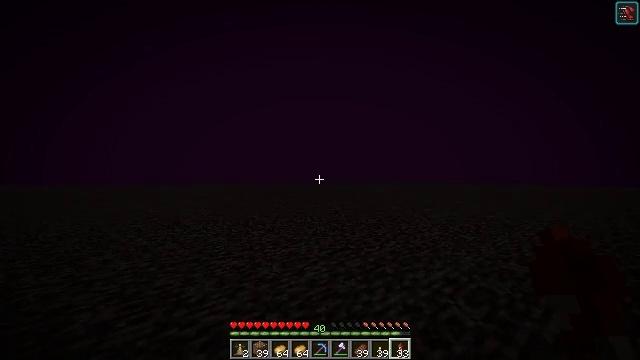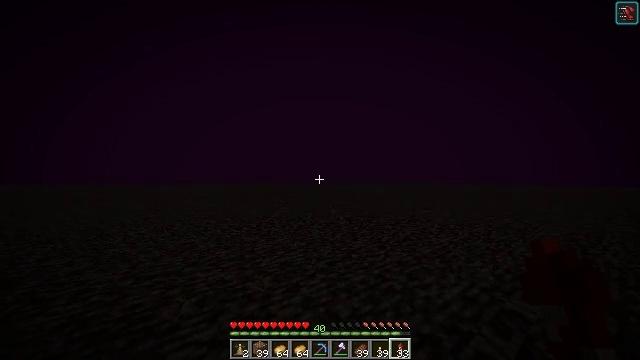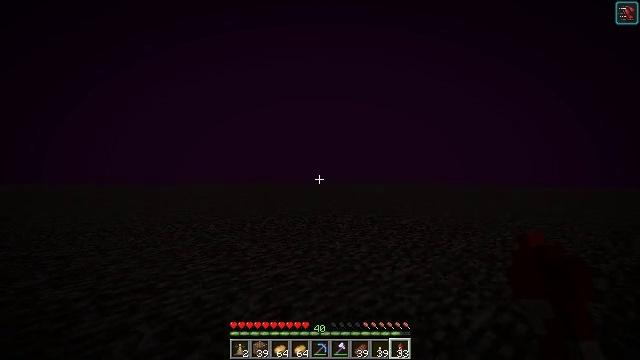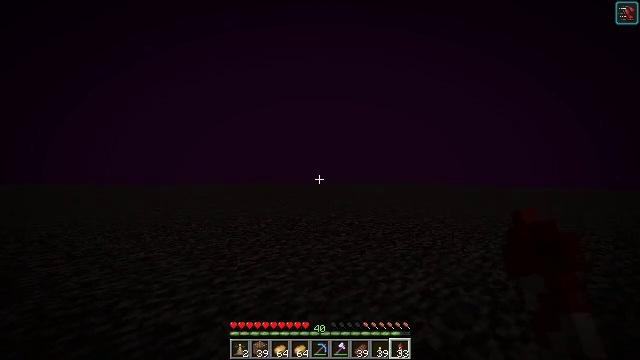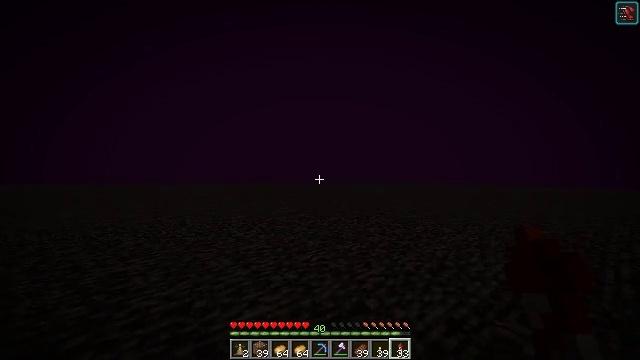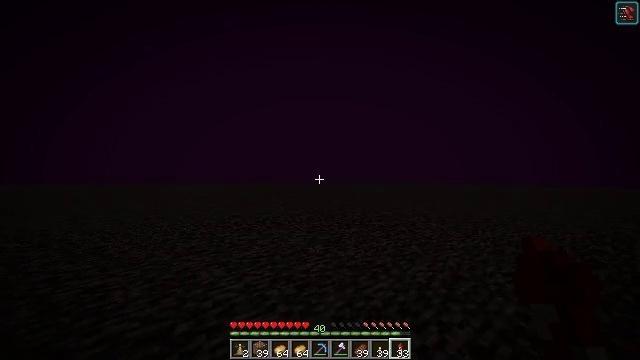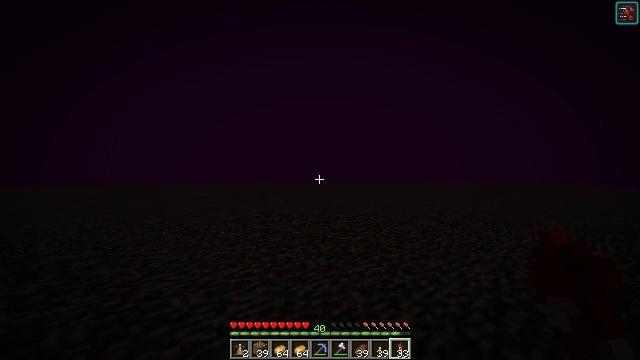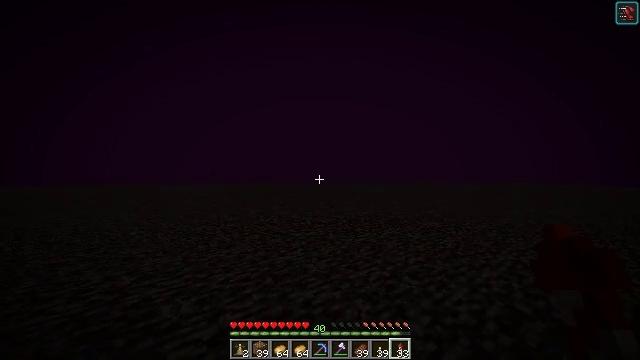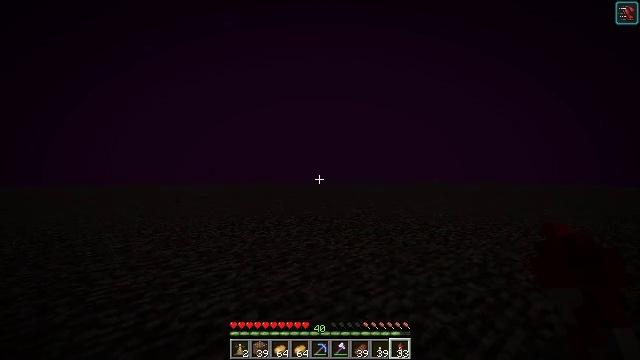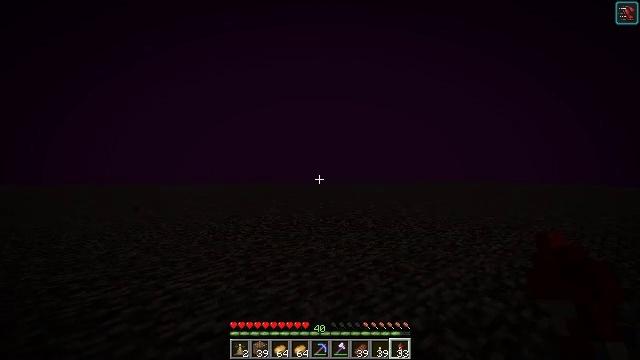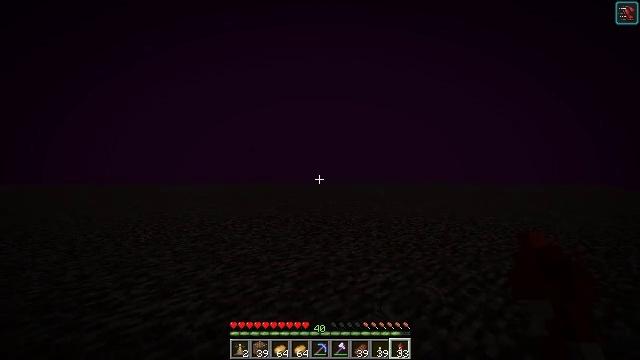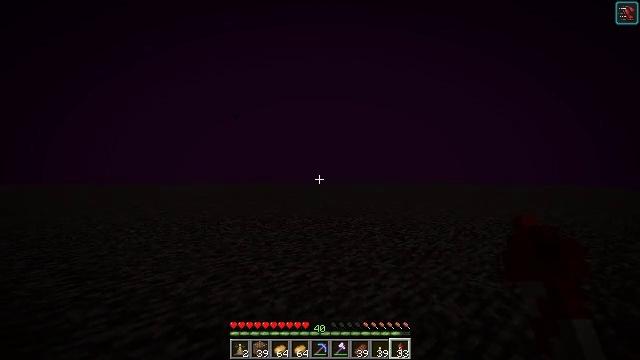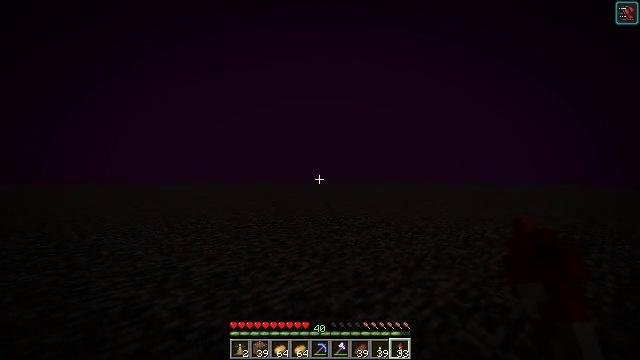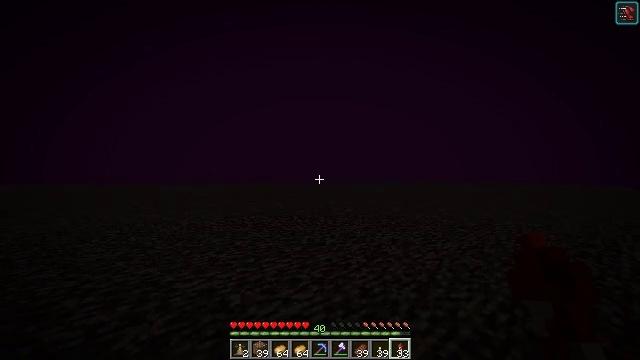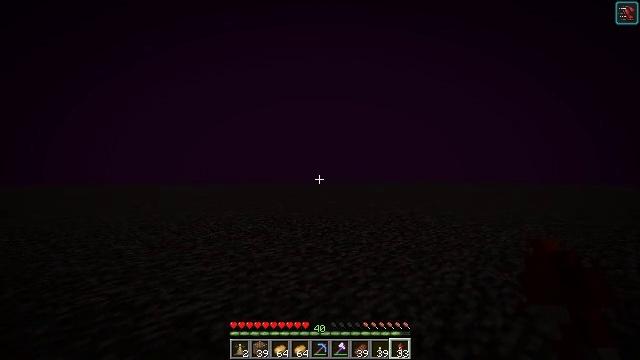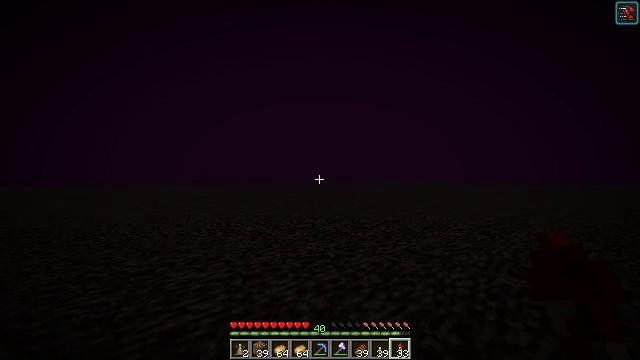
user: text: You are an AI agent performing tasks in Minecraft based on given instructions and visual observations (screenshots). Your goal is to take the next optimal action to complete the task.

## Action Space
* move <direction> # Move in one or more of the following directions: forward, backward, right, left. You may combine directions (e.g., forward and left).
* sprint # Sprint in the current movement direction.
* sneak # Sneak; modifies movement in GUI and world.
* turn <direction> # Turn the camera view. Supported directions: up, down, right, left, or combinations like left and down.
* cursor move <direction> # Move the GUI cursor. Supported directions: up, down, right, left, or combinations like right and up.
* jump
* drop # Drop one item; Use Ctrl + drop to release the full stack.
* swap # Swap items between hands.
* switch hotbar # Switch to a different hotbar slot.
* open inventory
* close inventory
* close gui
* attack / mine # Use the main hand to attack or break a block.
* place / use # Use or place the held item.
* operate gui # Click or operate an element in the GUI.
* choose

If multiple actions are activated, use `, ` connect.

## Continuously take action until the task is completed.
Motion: motion action
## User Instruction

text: Remove a potato from the inventory.
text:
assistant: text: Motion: move forward
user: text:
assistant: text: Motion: move forward
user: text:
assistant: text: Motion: move forward
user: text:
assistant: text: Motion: move forward
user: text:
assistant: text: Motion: move forward
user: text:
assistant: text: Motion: move forward
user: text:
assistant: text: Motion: move forward
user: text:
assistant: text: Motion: move forward
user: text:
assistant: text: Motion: move forward
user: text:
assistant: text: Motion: move forward
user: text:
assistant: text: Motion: move forward
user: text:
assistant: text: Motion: move forward
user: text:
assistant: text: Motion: move forward
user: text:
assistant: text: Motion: move forward
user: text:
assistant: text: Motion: move forward
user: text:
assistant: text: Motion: move forward
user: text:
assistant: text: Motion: move forward
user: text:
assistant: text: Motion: move forward
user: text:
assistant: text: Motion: move forward
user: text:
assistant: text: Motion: move forward
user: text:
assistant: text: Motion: move forward
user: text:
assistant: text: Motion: move forward
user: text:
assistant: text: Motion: move forward
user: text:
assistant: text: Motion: move forward
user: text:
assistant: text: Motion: move forward
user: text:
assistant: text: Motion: move forward
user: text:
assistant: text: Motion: move forward
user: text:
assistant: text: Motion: move forward
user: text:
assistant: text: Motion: move forward
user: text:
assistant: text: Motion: move forward